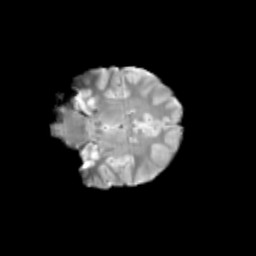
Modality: T2w
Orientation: coronal
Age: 12
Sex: male
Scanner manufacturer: siemens
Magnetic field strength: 3 T
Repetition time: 3.8 s
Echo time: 0.07 s